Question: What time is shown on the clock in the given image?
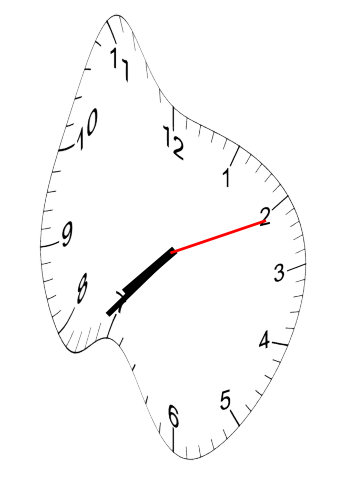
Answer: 07:37:11